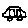
Label: car